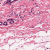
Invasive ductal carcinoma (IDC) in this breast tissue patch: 0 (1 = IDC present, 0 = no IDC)